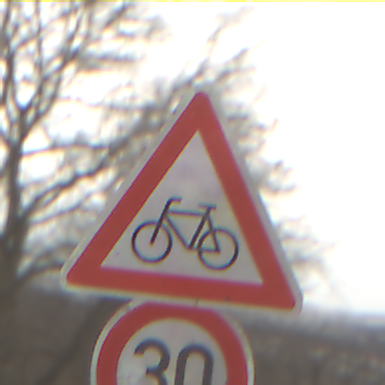
Verkehrszeichen: RadverkehrRechts
Zusatzzeichen unten: Geschwindigkeit30
Umgebung: Outdoor, Nature
Tageszeit: Midday
Wetter: Overcast
Licht: Natural
Jahreszeit: NotSpecified
Kontrast: LowContrast